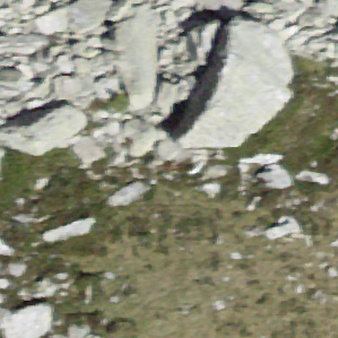
Label: bouldering_area